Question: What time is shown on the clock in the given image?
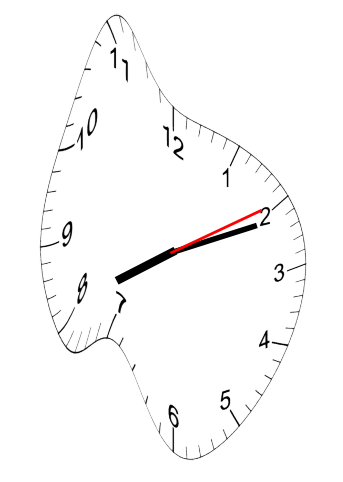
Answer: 08:11:10